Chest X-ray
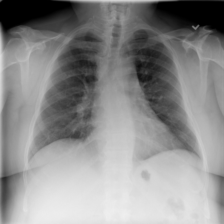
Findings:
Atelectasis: negative
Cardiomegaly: negative
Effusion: negative
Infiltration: negative
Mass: negative
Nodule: negative
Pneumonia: negative
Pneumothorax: negative
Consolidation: negative
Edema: negative
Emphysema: negative
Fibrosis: negative
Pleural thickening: negative
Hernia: negative